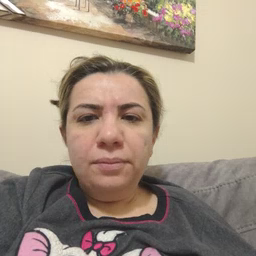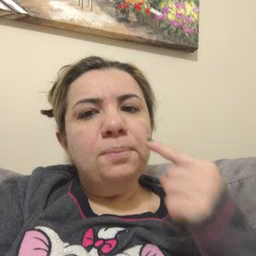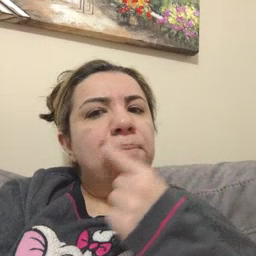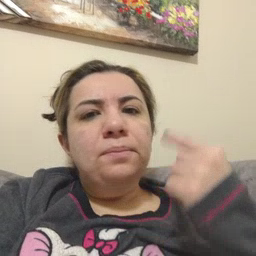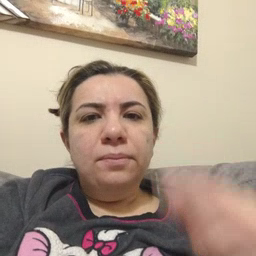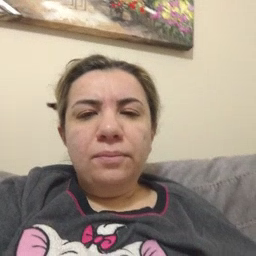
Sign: lips